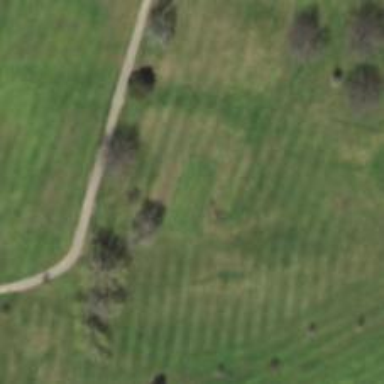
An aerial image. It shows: Grass area designated as golf tee.